В этой задаче рассматриваются основные характеристики и условия устойчивости атомных ядер. Пусть атомное ядро содержит $A$ нуклонов ($A$ — атомный вес элемента), а именно $Z$ протонов ($Z$ — порядковый номер в таблице элементов) и $N=A-Z$ нейтронов. При этом выражение для полной энергии ядра записывается в виде $$E=(Zm_p+Nm_n)c^2+E_p(A,Z)=Mc^2, \tag{1}$$ где $M$ — масса ядра, $m_p$ — масса свободного протона, $m_n$ — масса свободного нейтрона, $c$ — скорость света, а $E_p$ — потенциальная энергия взаимодействия нуклонов в ядре. Потенциальная энергия взаимодействия нуклонов может быть описана следующей полуэмпирической формулой Вайцзеккера (Weizsäcker) $$E_p(A,Z)=-a_1A+a_2A^{2/3}+a_3\frac{Z^2}{A^{1/3}}+a+4\frac{(A/2-Z)^2}{A}, \tag{2}$$ где $a_1=15.8~МэВ$, $a_2=16.8~МэВ$, $a_3=0.72~МэВ$, $a_4=23.5~МэВ$. Полуэмпирическая формула Вайцзеккера соответствует одной из простейших моделей атомного ядра, так называемой модели сферической жидкой капли, которая основывается на аналогии между ядром и каплей обычной жидкости. При этом масса и заряд ядра считаются равномерно распределенными внутри шара некоторого радиуса, а сама нуклонная жидкость характеризуется некоторым параметром $\sigma$, являющимся аналогом коэффициента поверхностного натяжения жидкости. В формуле для потенциальной энергии $E_p$ учитывались следующие вклады: Также в выводе этой полуэмпирической формулы Вайцзеккер использовал экспериментально установленную зависимость радиуса атомного ядра от числа нуклонов
Найдите электростатическую энергию $E_C$ шара радиуса $R$, равномерно заряженного по объёму зарядом $Q$. Ответ выразите через заряд $Q$, диэлектрическую постоянную $\varepsilon_0$ и радиус шара $R$.
Найдите численное значение коэффициента $R_0$ в формуле $(3)$.
Найдите численное значение плотности ядерного вещества $\rho_m$.
Найдите численное значение коэффициента поверхностного натяжения $\sigma$ нуклонной жидкости. Допустим теперь, что ядро делится на две части с атомными весами $kA$ и $(1-k)A$, где $0< k < 1$. Можно считать, что и заряд ядра, и число нейтронов между осколками распределяются также как и атомный вес.
Деление ядра становится энергетически выгодным при выполнении условия $Z^2/A > f(k)$. Найдите выражение для функции $f(k)$ и постройте ее схематический график.
С точностью до двух значащих цифр найдите предельное значение $(Z^2/A)_0$, при котором самопроизвольное деление еще теоретически возможно. При выполнении условия из п. 3.5 ядро может существовать достаточно долго. Например, период полураспада ядра урана-235 равен $713$ миллионов лет. Следовательно, мгновенному делению ядер препятствует некоторый энергетический барьер, который исчезает при некотором критическом значении $(Z^2/A)_{crtitcal}$. В действительности, ядро начнет делиться только при значительном отклонении его формы от сферической.Для простоты примем, что сферическое ядро испытывает такие деформации, при которых его поверхность становится поверхностью вытянутого эллипсоида вращения, который в декартовых координатах описывается уравнением$$\frac{x^2}{a^2}+\frac{y^2}{a^2}+\frac{z^2}{b^2}=1, \tag{4}$$где $a$ — малая, а $b$ — большая полуоси эллипсоида соответственно.  Объем вытянутого эллипсоида вращения определяется выражением $$V=\frac{4}{3}\pi a^2 b, \tag{5}$$ а площадь его поверхности может быть вычислена по формуле $$S=2\pi a\left(a+\frac{b^2}{\sqrt{b^2-a^2}}\arcsin\left(\frac{\sqrt{b^2-a^2}}{b}\right)\right). \tag{6}$$ Пусть сферическое ядро испытывает такую деформацию, что $b=R(1+\varepsilon)$ и $a=R(1-\lambda)$, причем $\varepsilon$, $\lambda \ll 1$, а $R$ — начальный радиус ядерной капли.
Найдите соотношение между $\varepsilon$ и $\lambda$. Расчеты показывают, что энергия электростатического взаимодействия протонов деформированного ядра составляет приблизительно $E_C^{deformed}=E_C\left(1-\frac{1}{6}\varepsilon(\varepsilon+\lambda)\right)$.
Получите выражение и найдите численное значение $(Z^2/A)_{crtitcal}$.
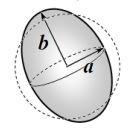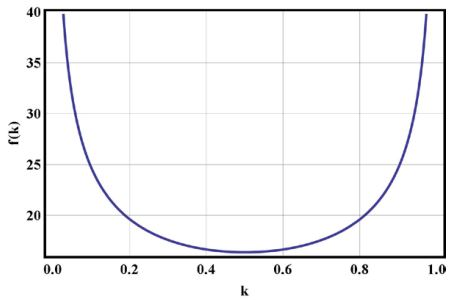
Найдите электростатическую энергию $E_C$ шара радиуса $R$, равномерно заряженного по объёму зарядом $Q$. Ответ выразите через заряд $Q$, диэлектрическую постоянную $\varepsilon_0$ и радиус шара $R$.
Решение: Вычислим полную электростатическую энергию протонов в ядре. В рамках капельной модели заряд ядра $Ze$ равномерно распределен внутри шара радиуса $R$ так, что его объемная плотность всюду одинакова и равна$$\rho_q=\frac{3Q}{4\pi R^3}. \tag{1}$$Используя теорему Гаусса, найдем электрическое поле внутри и вне шара$$E(r)4\pi r^2=\frac{1}{\varepsilon_0}\rho_q\frac{4\pi}{3}r^3, \tag{2}$$$$E(r)4\pi r^2=\frac{1}{\varepsilon_0}\rho_q\frac{4\pi}{3}R^3, \tag{2}$$Отсюда получаем$$\begin{equation*}E(r) = \begin{cases} \frac{\rho_q r}{2\varepsilon_0}, \quad r \le R \\ \frac{\rho_q R^3}{2\varepsilon_0 r^2}, \quad r > R \tag{4} \end{cases}\end{equation*}$$Полная электростатическая энергия определяется интегралом$$E_C=\int\limits_0^{\infty}w4\pi r^2dr=\int\limits_0^{\infty}\frac{\varepsilon_0 E^2}{2}4\pi r^2 dr=\frac{3Q^2}{20\pi\varepsilon_0 R}. \tag{5}$$
Ответ: $$E_C=\frac{3Q^2}{20\pi\varepsilon_0 R}.$$

Найдите численное значение коэффициента $R_0$ в формуле $(3)$.
Решение: Из формулы $(5)$, $Q=Ze$ и $R(A)=R_0A^{1/3}$ видим, что электростатической энергии соответствует третий член в полуэмпирической формуле Вайцзеккера, поэтому$$a_3\frac{Z^2}{A^{1/3}}=\frac{3Z^2 e}{20\pi\varepsilon_0 R_0 A^{1/3}}, \tag{6}$$откуда$$R_0=\frac{3e}{20\pi \varepsilon_0 a_3}=1.2\times 10^{-15}~м. \tag{7}$$
Ответ: $$R_0=\frac{3e}{20\pi \varepsilon_0 a_3}=1.2\times 10^{-15}~м.$$

Найдите численное значение плотности ядерного вещества $\rho_m$.
Решение: Плотность ядерного вещества определяется формулой$$\rho_m=\frac{3Am}{4\pi R^3}=\frac{3m}{4\pi R^3_0}=2.3\times 10^{17}~кг/м^3. \tag{8}$$
Ответ: $$\rho_m=\frac{3m}{4\pi R^3_0}=2.3\times 10^{17}~кг/м^3.$$

Найдите численное значение коэффициента поверхностного натяжения $\sigma$ нуклонной жидкости.
Решение: Поверхностная энергия зависит от поверхностного натяжения$$E_{sur}=\sigma S=4\pi\sigma R^2=4\pi\sigma R_0^2A^{2/3}. \tag{9}$$Отсюда заключаем, что поверхностной энергии соответствует второй член полуэмпирической формулы Вайцзеккера$$4\pi\sigma R_0^2A^{2/3}=ea_2A^{2/3}, \tag{10}$$откуда$$\sigma=\frac{ea_2}{4\pi R_0^2}=1.5\times 10^{17}~Н/м. \tag{11}$$
Ответ: $$\sigma=\frac{ea_2}{4\pi R_0^2}=1.5\times 10^{17}~Н/м.$$

Деление ядра становится энергетически выгодным при выполнении условия $Z^2/A > f(k)$. Найдите выражение для функции $f(k)$ и постройте ее схематический график.
Решение: Деление ядер становится энергетически выгодным, только если потенциальная энергия взаимодействия ядер уменьшается, то есть$$E_p(A,Z)-E_p(kA,kZ)-E_p((1-k)A,(1-k)Z) > 0, \tag{12}$$откуда получаем$$\frac{Z^2}{A} > f(k)=-\frac{a_2\left(1-k^{2/3}-(1-k)^{2/3}\right)}{a_3\left(1-k^{5/3}-(1-k)^{5/3}\right)}. \tag{13}$$График функции $f(k)$ представлен ниже.
Ответ: $$f(k)=-\frac{a_2\left(1-k^{2/3}-(1-k)^{2/3}\right)}{a_3\left(1-k^{5/3}-(1-k)^{5/3}\right)}.$$

С точностью до двух значащих цифр найдите предельное значение $(Z^2/A)_0$, при котором самопроизвольное деление еще теоретически возможно.
Решение: Функция $f(k)$ симметрична относительно точки $k=0.50$, поэтому в этой точке и достигается минимум, что соответствует значению$$(Z^2/A)_0=16. \tag{14}$$
Ответ: $$(Z^2/A)_0=16.$$

Найдите соотношение между $\varepsilon$ и $\lambda$.
Решение: Поскольку ядро трактуется как жидкость, его объем не должен измениться. Используя формулу для объема эллипсоида и учитывая, что $\varepsilon$, $\lambda \ll 1$, получаем$$V=\frac{4\pi}{3}R^3(1+\varepsilon-2\lambda)=\frac{4\pi}{3}R^3, \tag{15}$$откуда$$\varepsilon=2\lambda. \tag{16}$$
Ответ: $$\varepsilon=2\lambda. $$

Получите выражение и найдите численное значение $(Z^2/A)_{crtitcal}$.
Решение: На основании формул Тейлора при малых деформациях ядра с учетом $(16)$ площадь поверхности жидкости возрастает на$$\Delta S=\frac{32}{5}\pi R^2\lambda^2=\frac{32}{5}\pi R_0^2 A^{2/3}\lambda^2, \tag{17}$$а соответствующее увеличение поверхностной энергии равно$$\Delta E_{surf}=\sigma\Delta S=\frac{32}{5}\pi\sigma R^2_0A^{2/3}\lambda^2. \tag{18}$$Кулоновская энергия взаимодействия протонов уменьшается на величину$$\Delta E_C=\frac{3Z^2e^2}{120\pi \varepsilon_0 R}\varepsilon(\varepsilon+\lambda)=\frac{3Z^2e^2}{20\pi\varepsilon_0 R_0 A^{1/3}}\lambda^2. \tag{19}$$Ядро является неустойчивым, если выполняется условие$$\Delta E_C > \Delta E_{surf}, \tag{20}$$откуда$$(Z^2/A)_{crtitcal}=\frac{128\pi^2\varepsilon_0\sigma R_0^3}{3e^2}=37. \tag{21}$$
Ответ: $$(Z^2/A)_{crtitcal}=\frac{128\pi^2\varepsilon_0\sigma R_0^3}{3e^2}=37. $$
Темы:
T, Жаутыковские